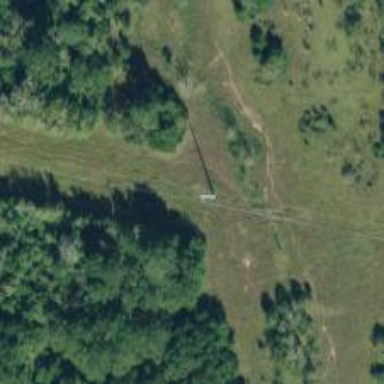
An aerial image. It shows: Power pole.